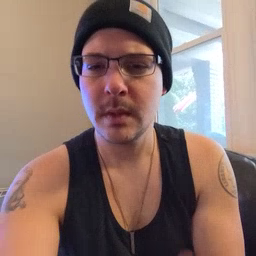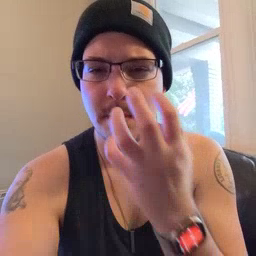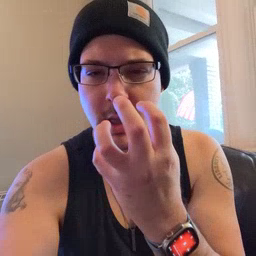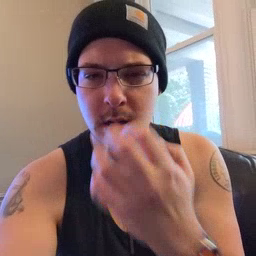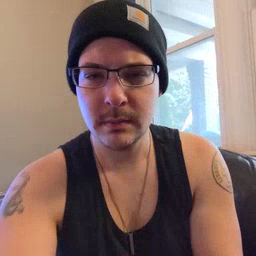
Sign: mad